Question: I have two similar (if not identical) node instances that are appearing differently in a deployment diagram (and anywhere else that I use them).
I may have done some odd things in the past while beating EA into submission.
But, now ... by pulling every lever I can imagine, I can't get them to appear the same (or behave the same). The one on the right is consistent with all the other nodes I have.
The colour is off and the "properties" (maybe they're tags?) showing in the body of the one on the left appear but I can't figure out where to edit / remove them.
I've tried:
- - -
Early on in developing this model, I created my own MDG technology. My guess is that the node on the left was created from a type in that MDG, which had some attributes available. It's conceivable to me that Sparx is hanging onto those attributes and not providing a way to edit because of the type was changed.
Any guidance on how to manipulate the under lying data (without creating a new node instance and replacing on all diagrams and re-configuring all relationships)?

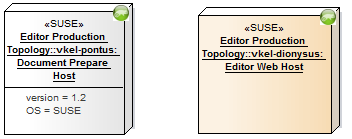
Answer: Those are different elements. You see that the name (FQN) is different on both. Click each and issue -G to locate them in the browser.
The green dot on top makes me think that you use your own MDG which puts the dot on '<<SUSE>>' stereotyped elements. So the MDG is likely what also makes them appear different depending on tagged values.
Regarding the 'Version' and 'OS' shown in the lower compartment of the left class: those are run states. You can edit them via 'Context/Features../Run State'